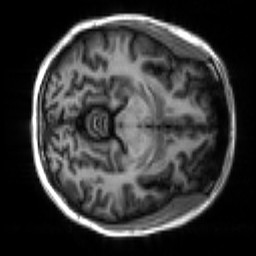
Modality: T1w
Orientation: axial
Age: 19
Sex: female
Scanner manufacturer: siemens
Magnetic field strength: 3 T
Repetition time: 2.3 s
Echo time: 0.00266 s